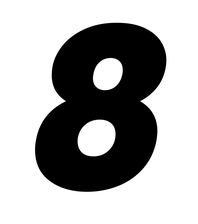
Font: Poppins-ExtraBoldItalic